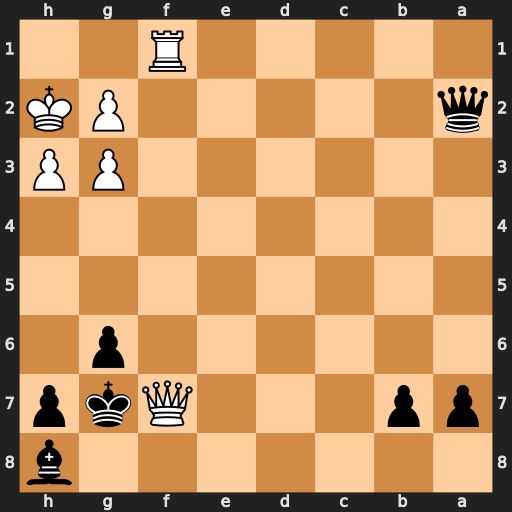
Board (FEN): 7b/pp3Qkp/6p1/8/8/6PP/q5PK/5R2
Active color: b
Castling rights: -
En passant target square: -
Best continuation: Qxf7